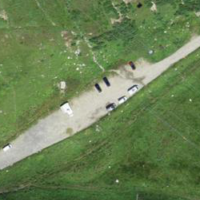
EUNIS habitat code: 26
Species observed at this site:
Montifringilla nivalis
Rumex alpinus